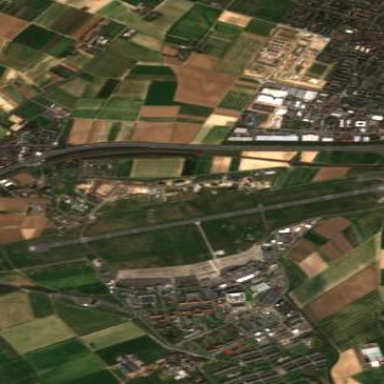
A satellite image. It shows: Military airfield located within aerodrome.